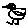
Label: bird